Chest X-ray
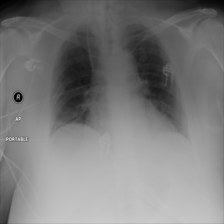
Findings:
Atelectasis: negative
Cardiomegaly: negative
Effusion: negative
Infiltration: negative
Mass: negative
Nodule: negative
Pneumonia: negative
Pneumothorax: negative
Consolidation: negative
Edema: negative
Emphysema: negative
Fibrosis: negative
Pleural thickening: negative
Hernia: negative